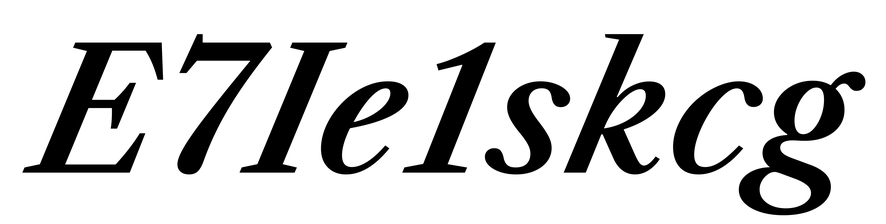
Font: LibreCaslonText-Italic_SemiBold_Italic